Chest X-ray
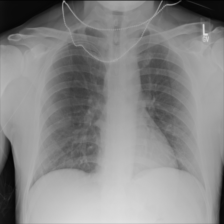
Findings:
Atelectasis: negative
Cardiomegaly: negative
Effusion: negative
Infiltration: negative
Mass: negative
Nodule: negative
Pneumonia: negative
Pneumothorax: negative
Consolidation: negative
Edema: negative
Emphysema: negative
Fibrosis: negative
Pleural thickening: negative
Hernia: negative